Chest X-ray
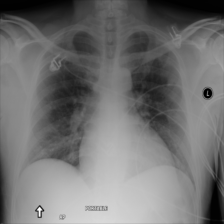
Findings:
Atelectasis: negative
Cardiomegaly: negative
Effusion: negative
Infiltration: negative
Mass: negative
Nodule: positive
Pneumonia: negative
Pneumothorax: negative
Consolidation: negative
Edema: negative
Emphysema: negative
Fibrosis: negative
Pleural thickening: negative
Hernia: negative